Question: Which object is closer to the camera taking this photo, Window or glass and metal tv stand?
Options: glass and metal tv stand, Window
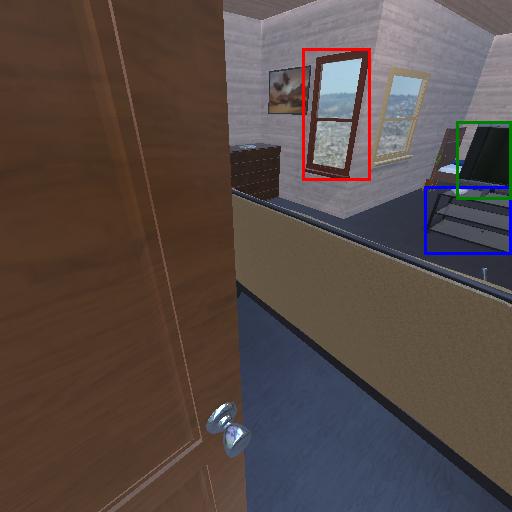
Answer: glass and metal tv stand